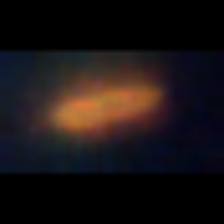
Taxon: Pennate
Group: Diatoms